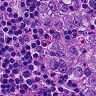
Metastatic tissue present: yes